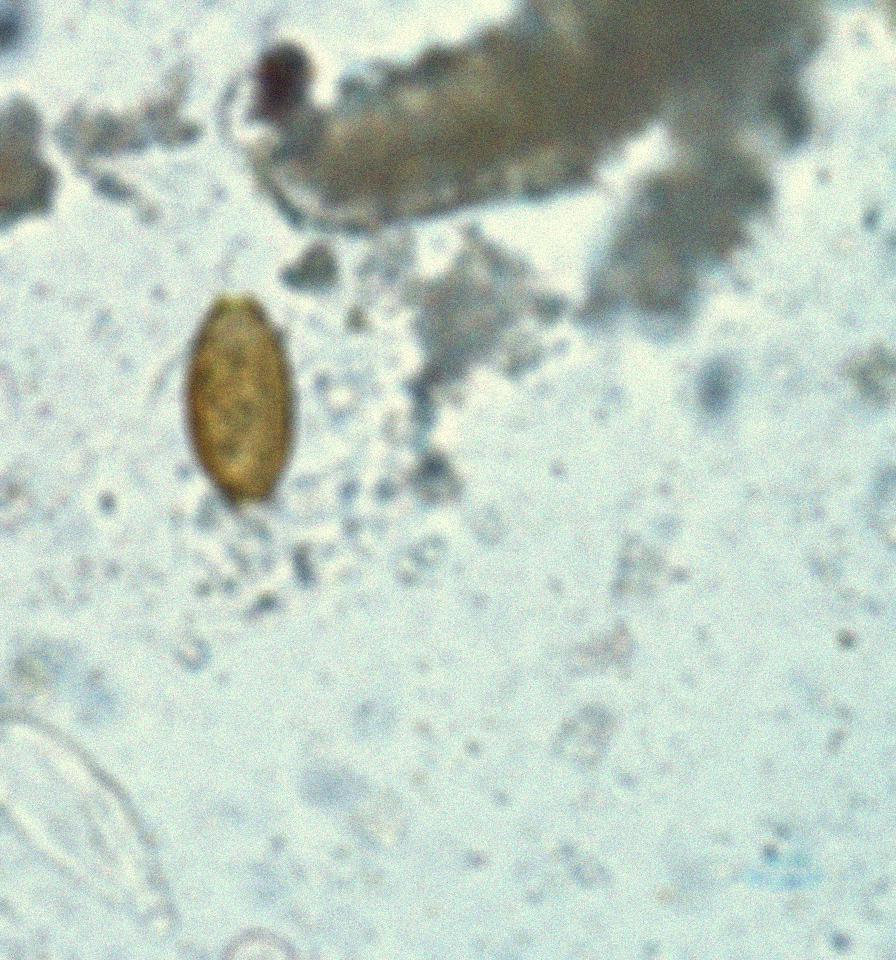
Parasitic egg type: Trichuris trichiura